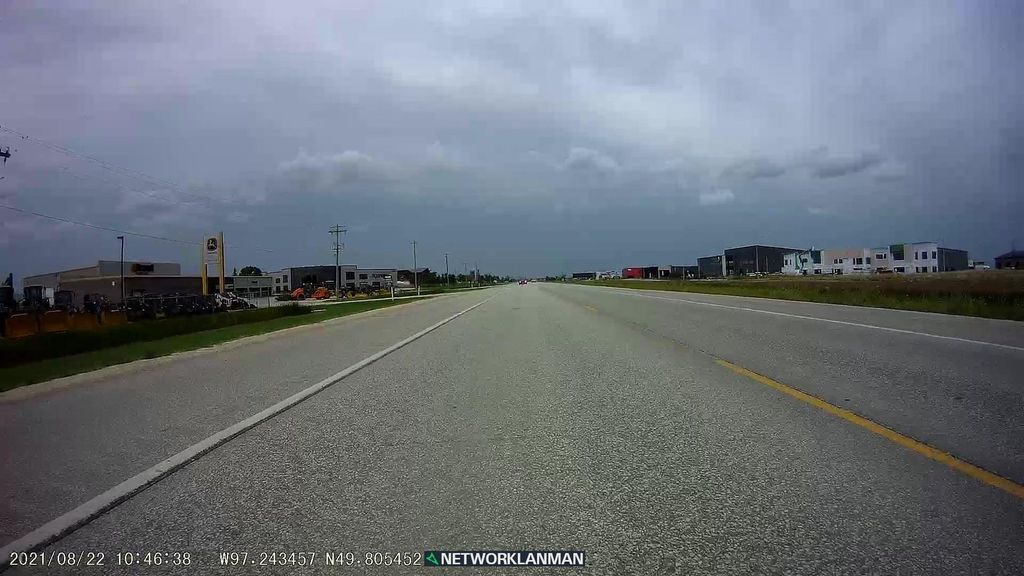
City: winnipeg